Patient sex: M
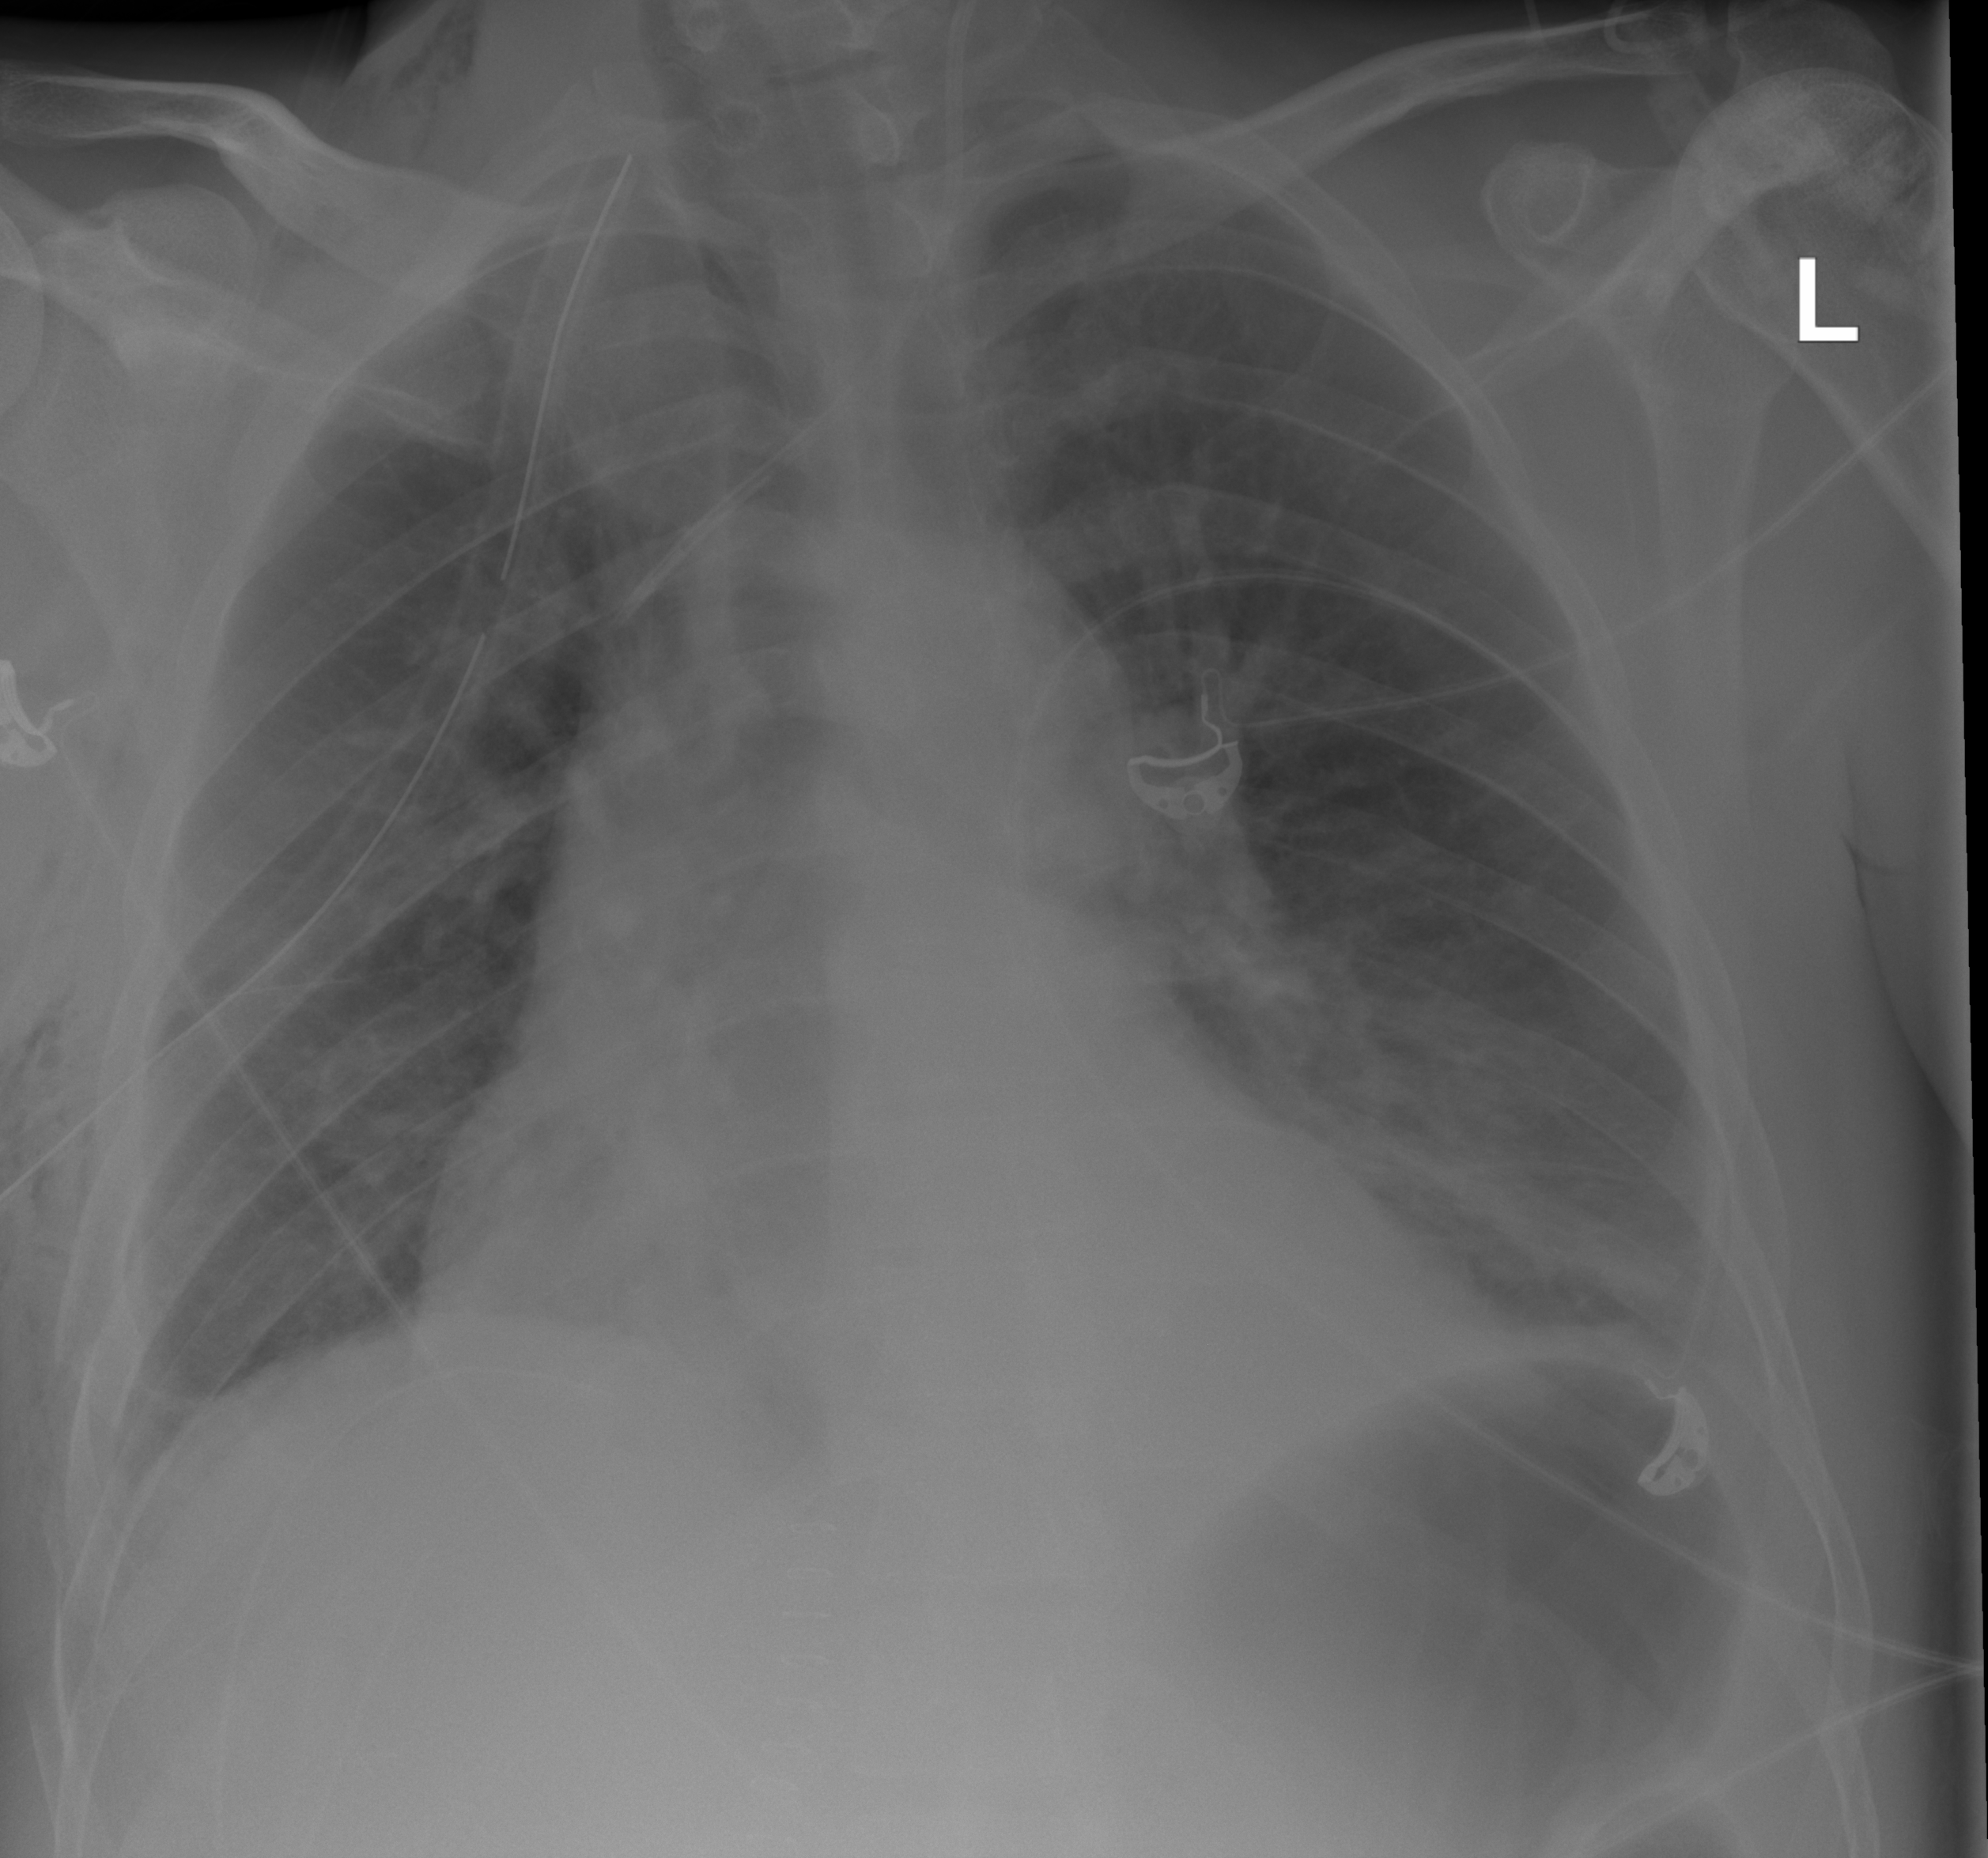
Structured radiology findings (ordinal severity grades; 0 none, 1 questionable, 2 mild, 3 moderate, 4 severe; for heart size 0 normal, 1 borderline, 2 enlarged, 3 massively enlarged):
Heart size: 2
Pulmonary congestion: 0
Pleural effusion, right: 2
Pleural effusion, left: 0
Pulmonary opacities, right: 0
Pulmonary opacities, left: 0
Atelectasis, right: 2
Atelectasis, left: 0